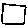
Label: square